Question: Is there a way to put keywords of strings you get into a text file, but as each word gets entered they each have their own line. for example :
"dog cat pig" would be:
'''
"dog"
"cat"
"pig"
... and so on
'''
^^^ I'm trying to make the text file look like this, instead of how it does below
I'm searching through tag list for and I would like the results to get put in a text file to have each word have its own line. Is this doable?
Here's my code:
'''
getusers = client.get('/tracks', :genre => 'pop', :limit => 200 )
file = File.new("tag_list.txt","a")
array1 = []
getusers.each { |t|
puts t.tag_list
file.puts "#{t.tag_list}"
}
'''
My response:

^^^ when inserted into the text file it will looked exactly how its written above.
any help/idea would be much appreciated :)
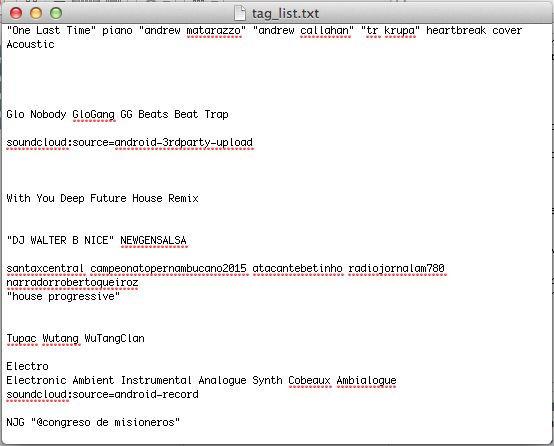
Answer: You can have a try.
'''
getusers.each { |t|
puts t.tag_list
if not t.tag_list.blank?
t.tag_list.split(" ").each do |word|
file.puts word
end
end
}
'''